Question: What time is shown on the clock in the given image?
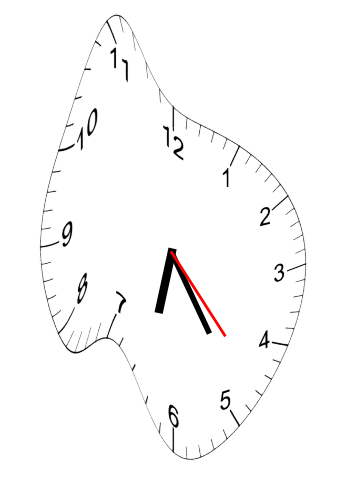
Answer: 06:24:23